Question: I have a task to do track order with animation. Need to show pointer moving to the location based on status and changes its color. I search for some references and disappointed on it. can someone help me through this where I need to start this from?
sample image:

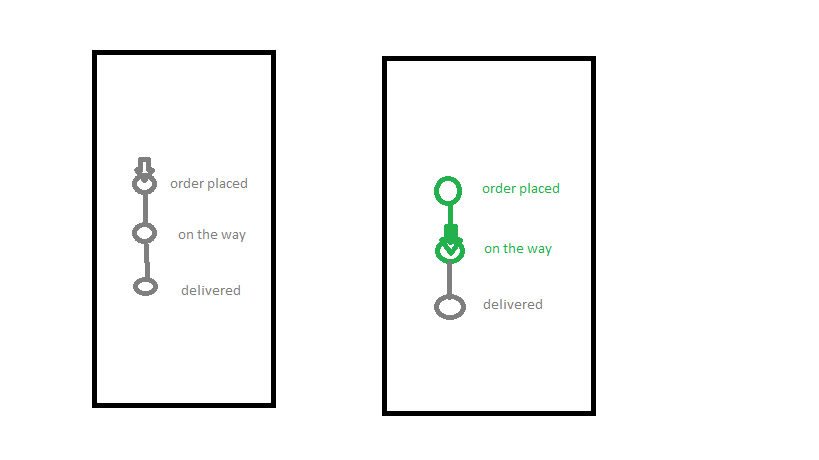
Answer: You need to build a custom view, from your image it is best to build your own custome view seekbar as vertical direction.
See an example of custome view seekbar in this library:
<URL>
To help you where you should start from? check these links:
<URL>
<URL>